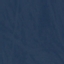
Land use / land cover: SeaLake